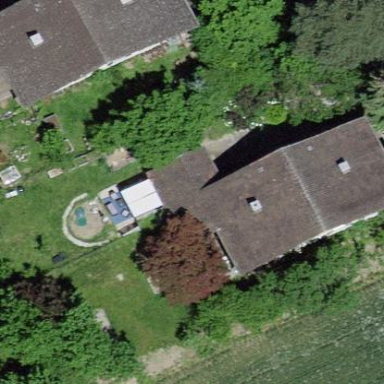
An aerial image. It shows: Building with gabled roof made of roof tiles.